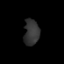
Tissue: prostate
Cell type: T cells
Senescence score: 0.294
Nuclear area (px): 387
Mean DAPI intensity: 52.183